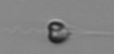
Label: Apedinella